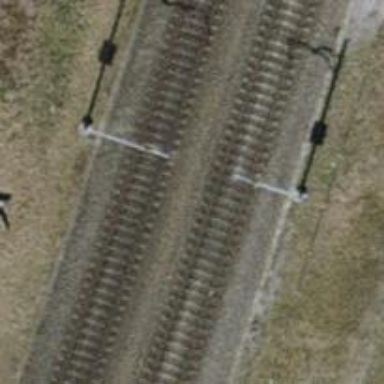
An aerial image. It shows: Railway signal.